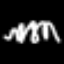
Label: squiggle